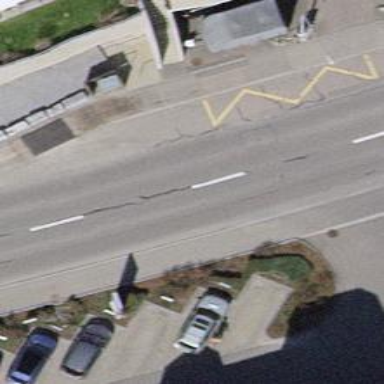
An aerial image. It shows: Public transport stop position.